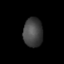
Tissue: skin
Cell type: Epithelial cells
Senescence score: 0.2526
Nuclear area (px): 545
Mean DAPI intensity: 68.213